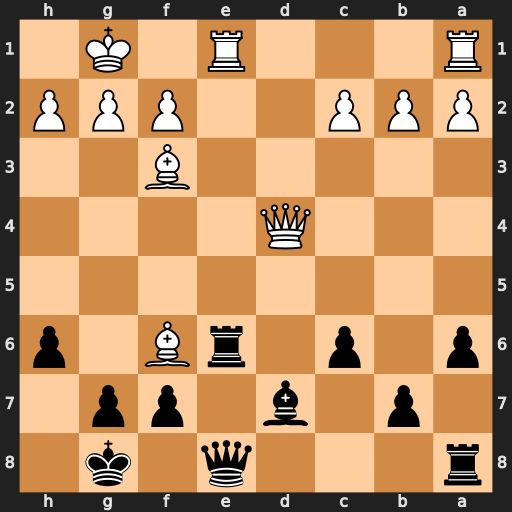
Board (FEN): r3q1k1/1p1b1pp1/p1p1rB1p/8/3Q4/5B2/PPP2PPP/R3R1K1
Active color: b
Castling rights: -
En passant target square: -
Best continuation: Rxe1+ Rxe1 Qxe1#